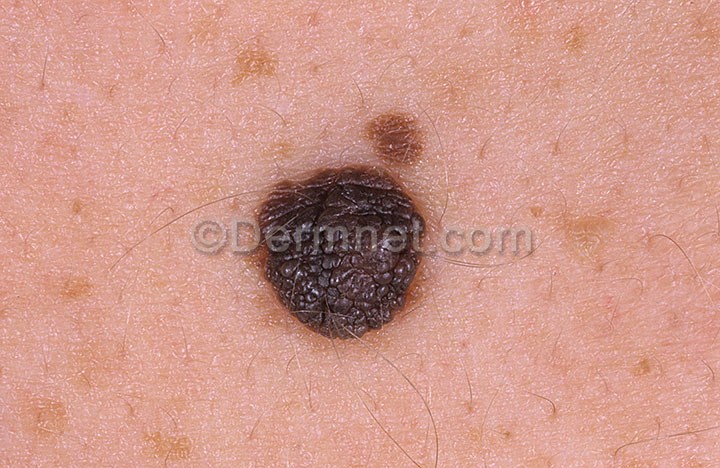
Disease: Seborrheic Keratoses and other Benign Tumors